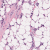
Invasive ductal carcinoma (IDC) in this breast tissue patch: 1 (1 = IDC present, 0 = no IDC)